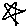
Label: star